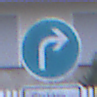
Verkehrszeichen: VorgeschriebeneFahrtrichtungRechts
Zusatzzeichen unten: BesondereFahrzeugeUndTransportgueter11
Umgebung: Outdoor, Urban
Tageszeit: SunriseSunset
Wetter: PartlyCloudy
Licht: Natural
Jahreszeit: NotSpecified
Kontrast: LowContrast